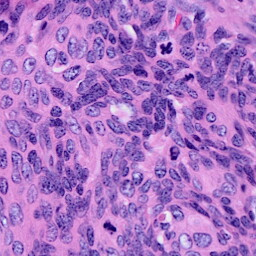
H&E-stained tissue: Cervix